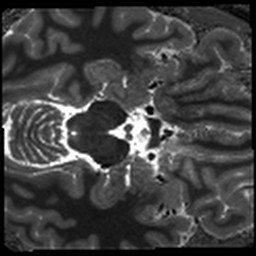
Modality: T1map
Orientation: axial
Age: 31
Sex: female